Question: According to the <URL>, a 'labelControl' supports the 'getSupertip' property for setting a tooltip on the ribbon control.
For some reason though, the tooltip isn't working. An identical implementation works on other controls (like 'button'), but not 'labelControl'. Furthermore, other callbacks such as 'getLabel' work for the label, just not 'getSupertip'.
Any idea what's wrong?
'''
<customUI xmlns="http://schemas.microsoft.com/office/2006/01/customui">
<ribbon>
<tabs>
<tab id="custom" label="Custom AddIn">
<group id="ConfigGroup" label="Configuration">
<labelControl id="lb1" getLabel="GetLabel" getSupertip="GetSupertip" />
<button id="bt1" label="Set Server URL" getSupertip="GetSupertip" />
...
</group>
</tab>
</tabs>
</ribbon>
</customUI>
'''
'''
public class CustomRibbon : ExcelRibbon, IExcelAddIn
{
public string GetSupertip(IRibbonControl control)
{
switch (control.Id)
{
case "lb1":
return "The current server address is: " + API.serverURL;
case "bt1":
return "Click to change the server URL. (Currently: " +
API.serverURL + ")";
}
}
'''
'getLabel''labelControl''getSupertip''button'

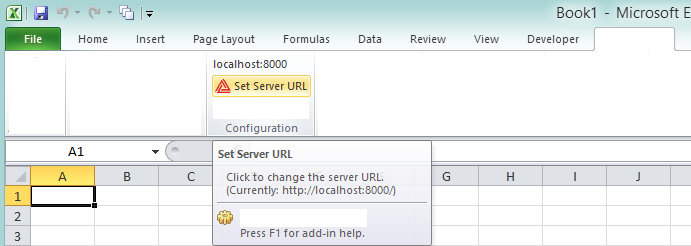
Answer: It looks like this is a Microsoft bug. Either the documentation lists 'getSupertip' as a property by mistake, or the property is there but the implementation makes no use of it. Either way, there's no way to get a Supertip or other tooltip text on a 'labelControl'.
This is the response I've received on the MSDN forums: <URL>